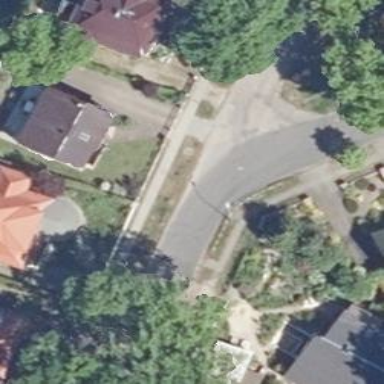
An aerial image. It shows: Residential road with asphalt surface. There are sidewalks on both sides of the road.